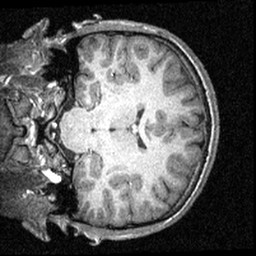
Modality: T1w
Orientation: coronal
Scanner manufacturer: siemens
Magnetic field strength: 3 T
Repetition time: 1.57 s
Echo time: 0.00304 s